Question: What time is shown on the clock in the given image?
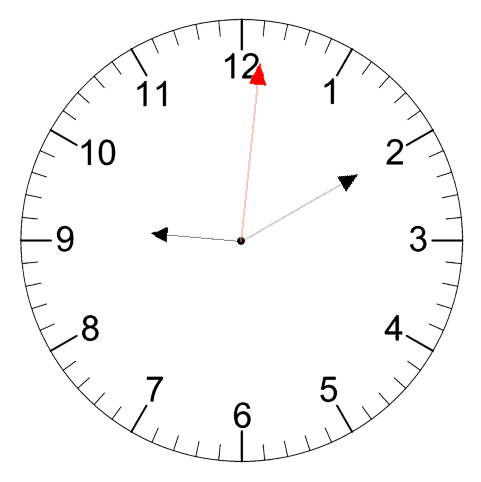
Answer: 09:10:01